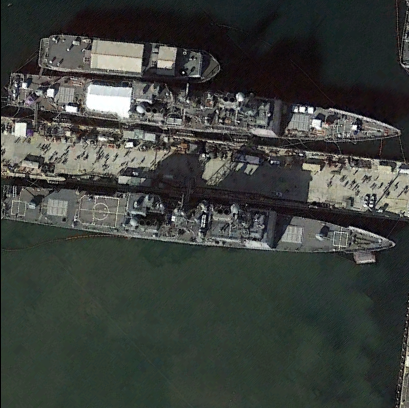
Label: cruiser